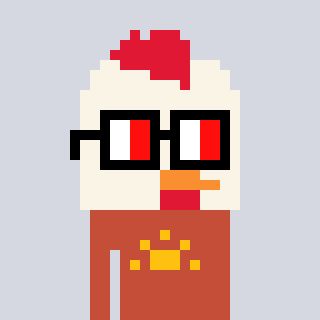
a pixel art character with square glasses with black frames and red eyes, a chicken-shaped head and a rust-colored body on a cool background